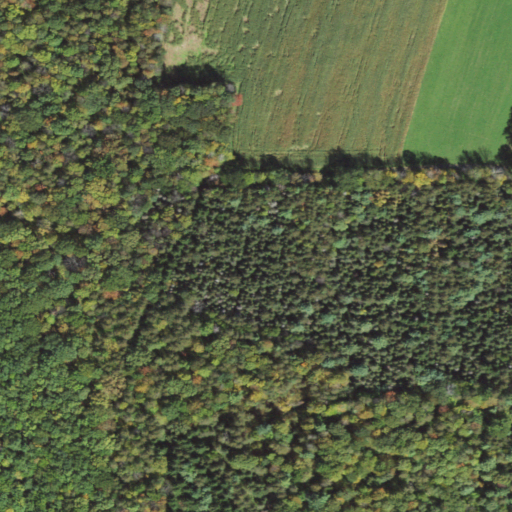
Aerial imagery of ridge(s) in Pennsylvania named Red Ledge Ridge containing deciduous forest, evergreen forest, mixed forest, pasture, and grassland